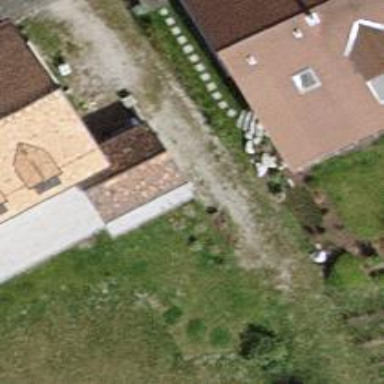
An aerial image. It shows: Driveway leading to service road.